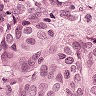
Metastatic tissue present: yes